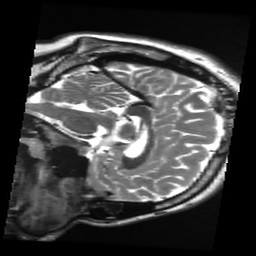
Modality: T2w
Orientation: sagittal
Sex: male
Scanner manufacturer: ge
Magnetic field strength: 3 T
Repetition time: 5 s
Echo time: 0.1012 s